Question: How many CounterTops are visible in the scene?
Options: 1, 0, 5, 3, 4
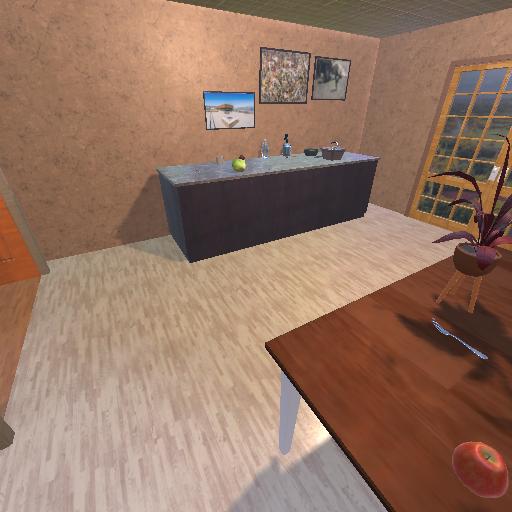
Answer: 1